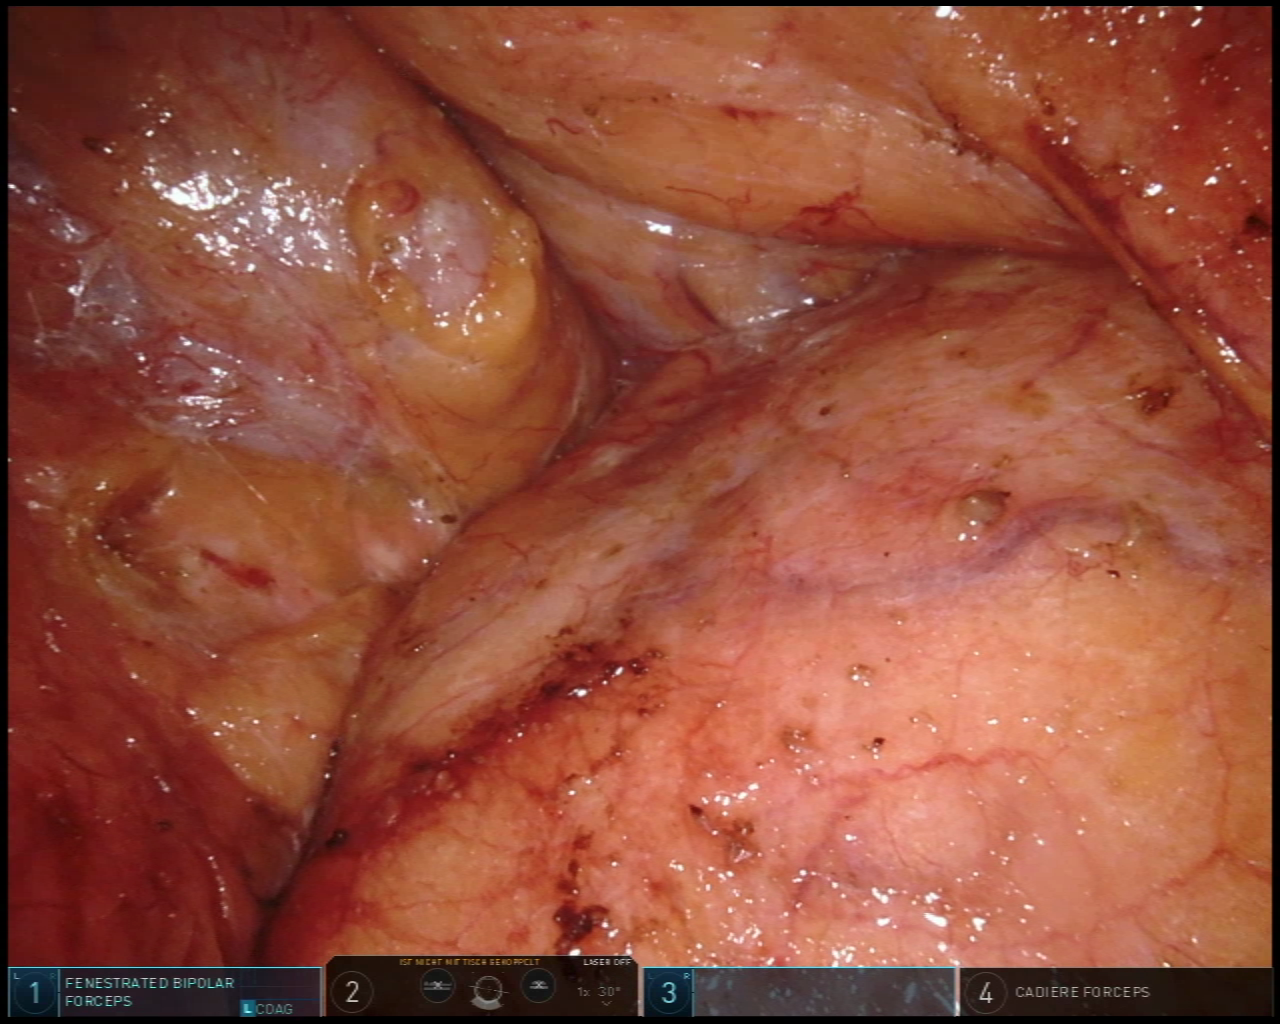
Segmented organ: pancreas
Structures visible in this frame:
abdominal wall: no
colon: yes
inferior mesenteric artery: no
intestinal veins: no
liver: no
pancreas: yes
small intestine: no
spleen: no
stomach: no
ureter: no
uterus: no
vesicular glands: no